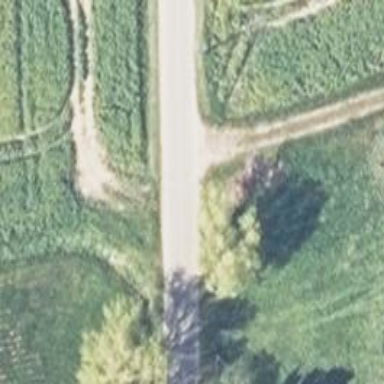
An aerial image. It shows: Asphalt driveway used as service road.